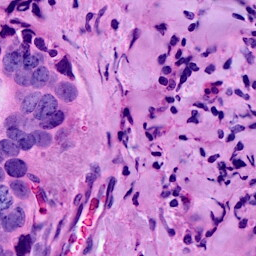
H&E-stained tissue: Breast